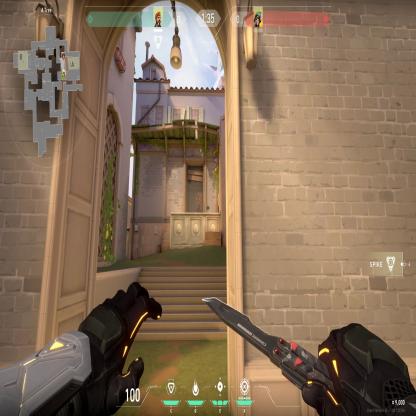
Label: enemy